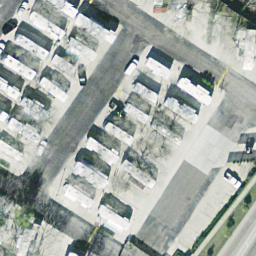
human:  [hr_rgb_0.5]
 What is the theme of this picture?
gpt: mobile home park

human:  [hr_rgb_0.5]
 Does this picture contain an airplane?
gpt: no

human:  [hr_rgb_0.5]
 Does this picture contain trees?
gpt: yes

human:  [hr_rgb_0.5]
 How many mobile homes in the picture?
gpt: twenty-four

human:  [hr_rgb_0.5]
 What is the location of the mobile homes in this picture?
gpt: center and upper left